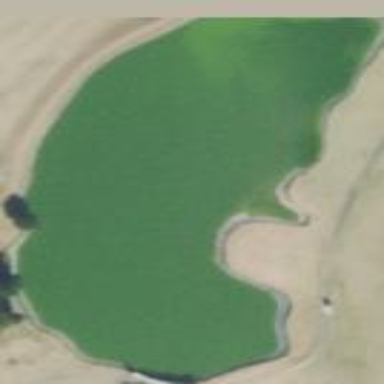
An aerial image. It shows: Water hazard in golf course. The hazard is natural water feature.